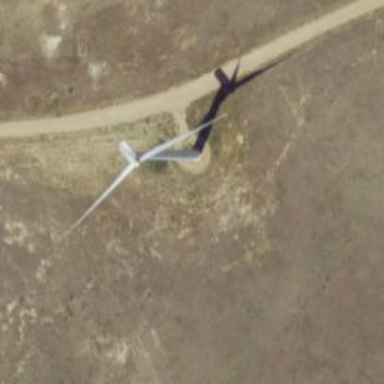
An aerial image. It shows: Wind generator using horizontal axis wind turbines.